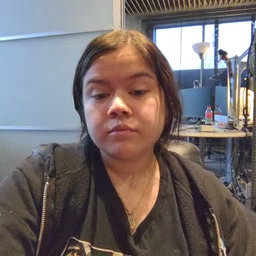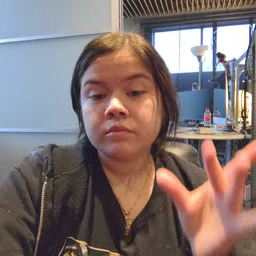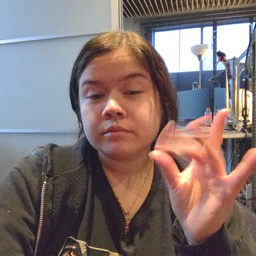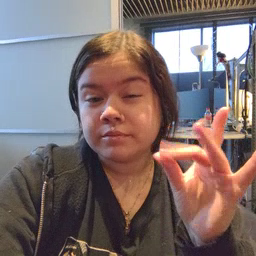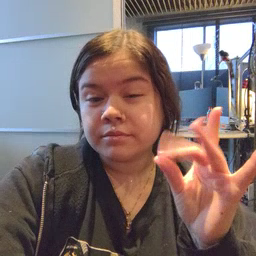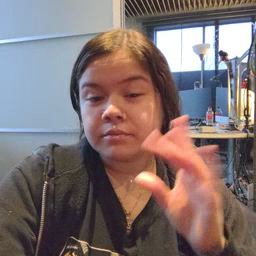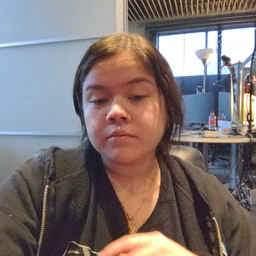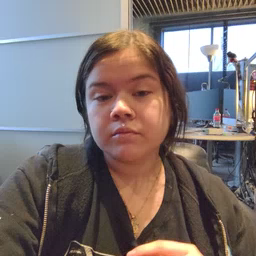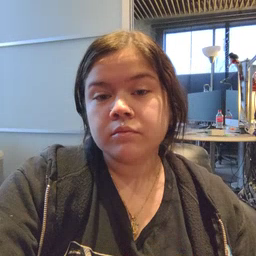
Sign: sticky